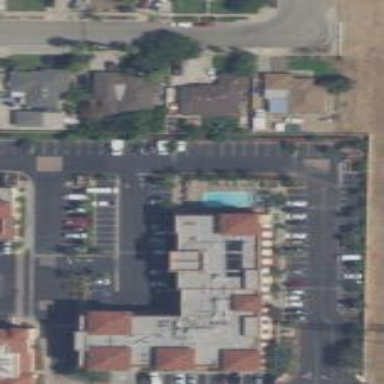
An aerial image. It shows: Hotel building.